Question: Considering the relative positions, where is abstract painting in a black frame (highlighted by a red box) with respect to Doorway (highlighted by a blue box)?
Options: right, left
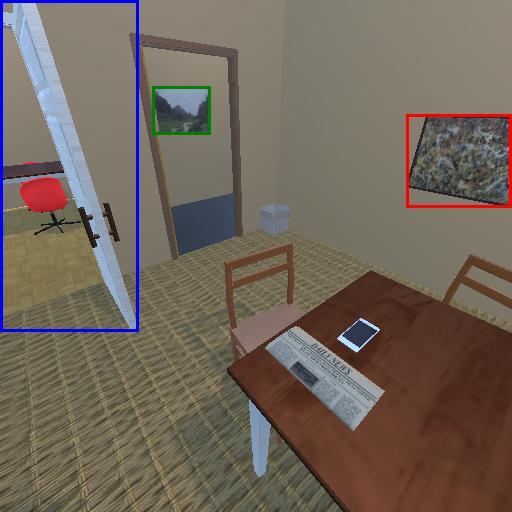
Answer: right